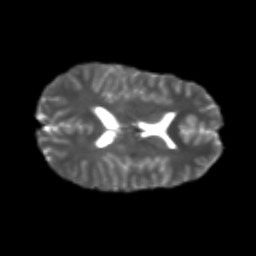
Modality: T2w
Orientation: axial
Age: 23
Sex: female
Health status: healthy
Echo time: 0.074 s